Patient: sex M, age 51
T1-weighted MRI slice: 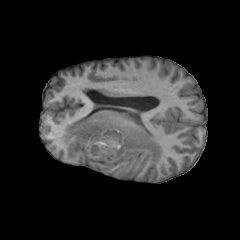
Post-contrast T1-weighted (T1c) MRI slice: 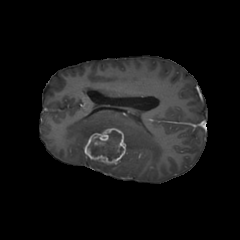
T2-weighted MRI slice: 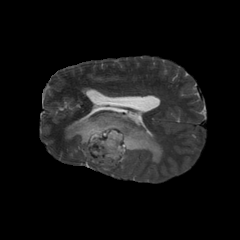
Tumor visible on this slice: yes
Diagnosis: Glioblastoma, IDH-wildtype
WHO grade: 4